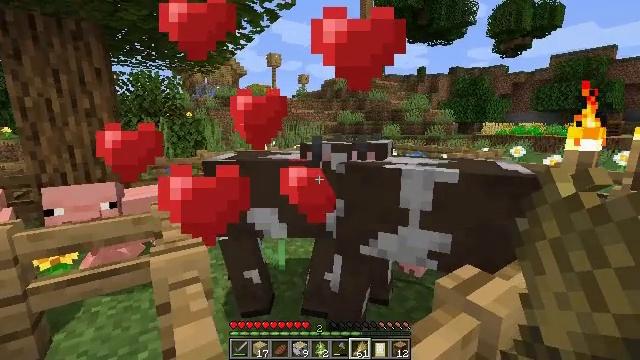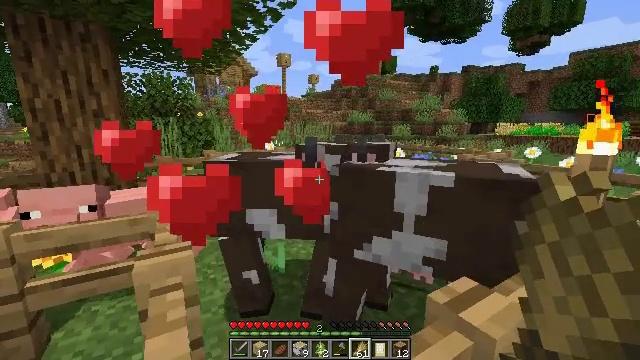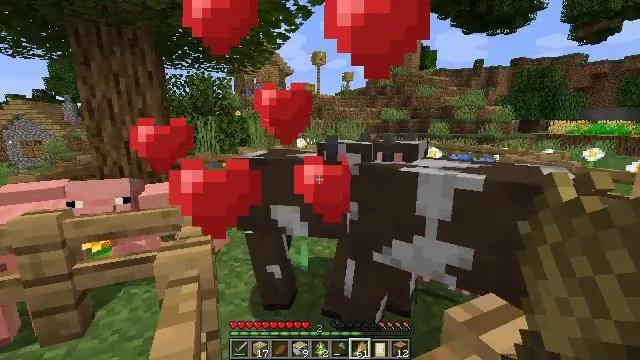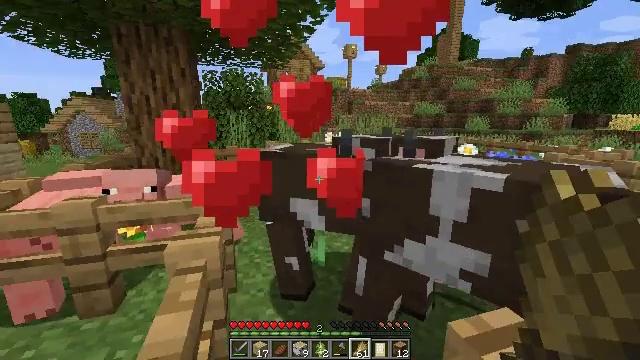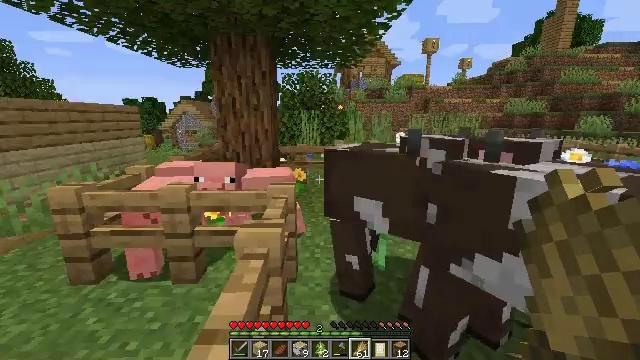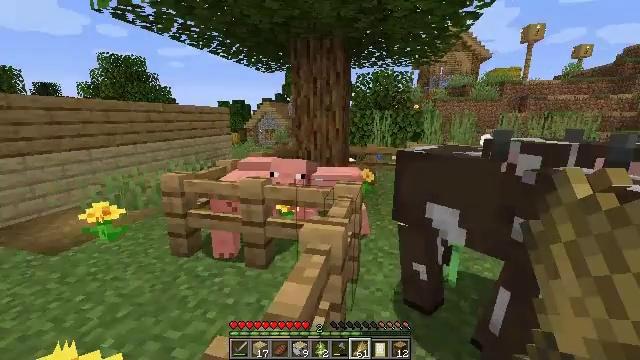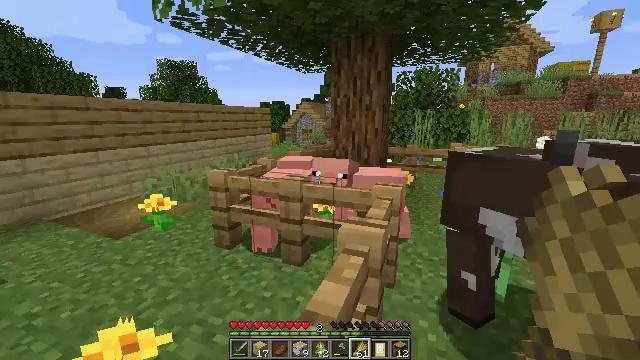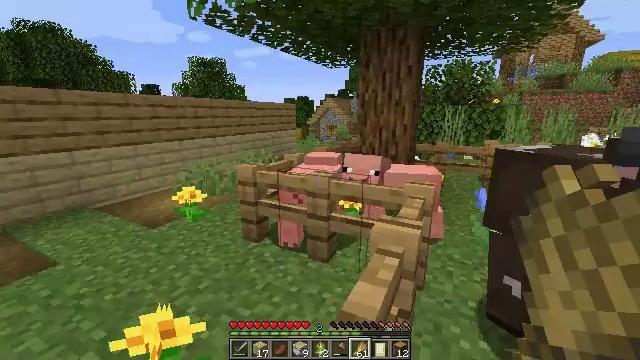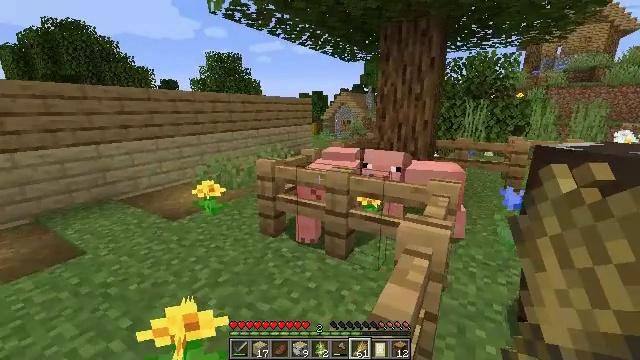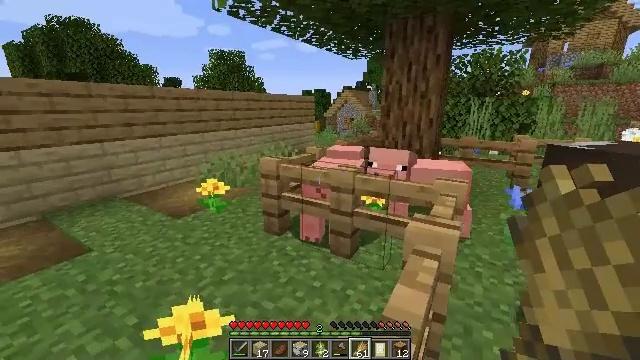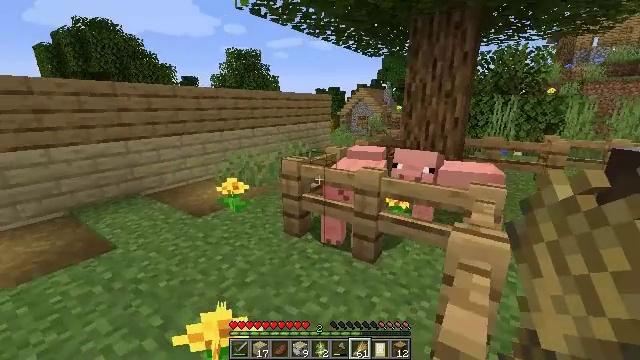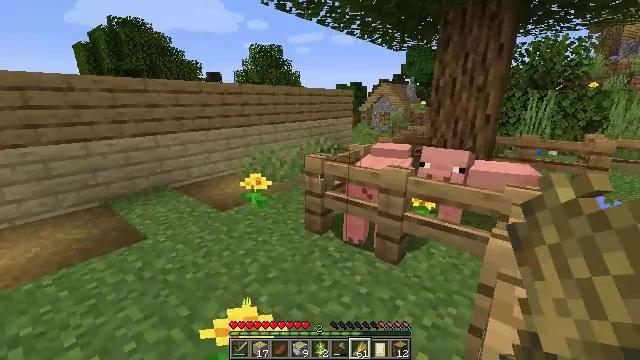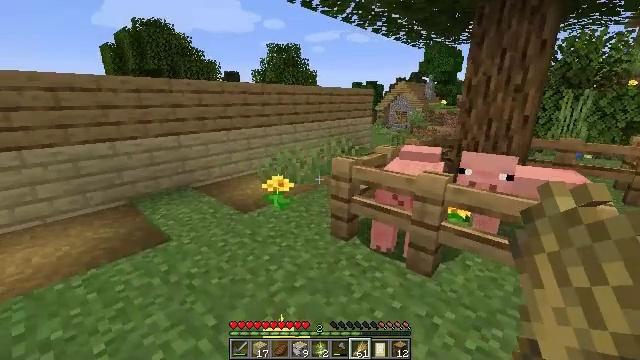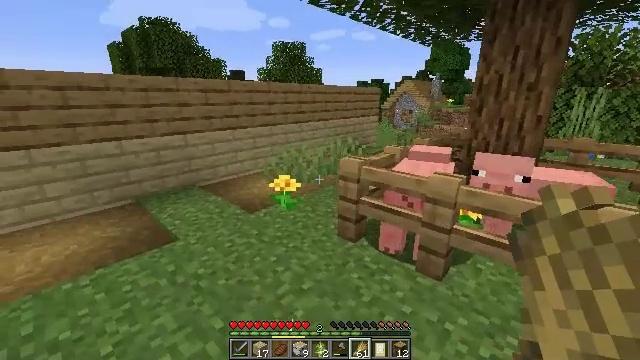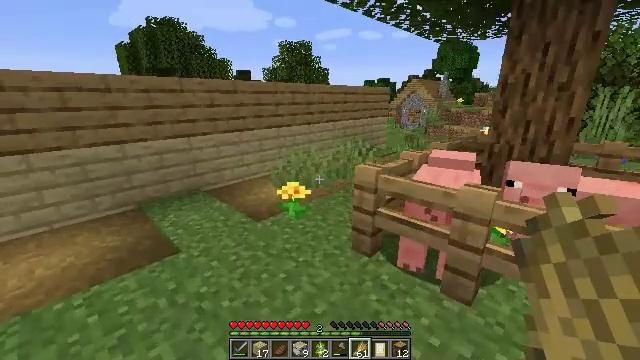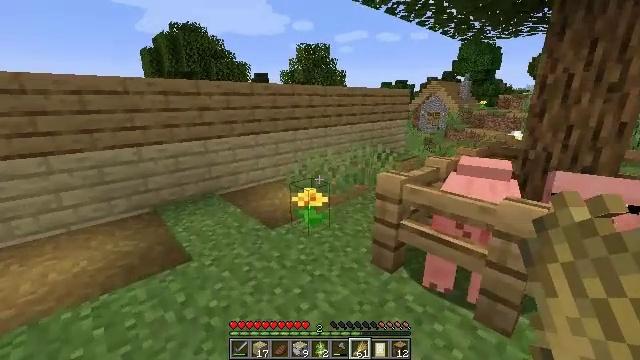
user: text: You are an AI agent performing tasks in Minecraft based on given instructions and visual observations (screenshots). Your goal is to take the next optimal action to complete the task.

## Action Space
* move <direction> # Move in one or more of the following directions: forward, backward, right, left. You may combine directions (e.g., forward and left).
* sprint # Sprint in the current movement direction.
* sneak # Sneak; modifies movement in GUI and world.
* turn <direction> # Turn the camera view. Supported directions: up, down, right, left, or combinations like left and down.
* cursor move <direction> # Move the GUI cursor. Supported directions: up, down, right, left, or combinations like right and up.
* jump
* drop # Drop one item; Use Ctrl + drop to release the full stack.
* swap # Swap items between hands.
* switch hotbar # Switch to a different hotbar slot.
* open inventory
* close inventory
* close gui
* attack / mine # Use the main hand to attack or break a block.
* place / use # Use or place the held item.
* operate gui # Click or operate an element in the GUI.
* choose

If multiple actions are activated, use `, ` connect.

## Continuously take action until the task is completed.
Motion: motion action
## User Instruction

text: Pull up beetroots from the soil.
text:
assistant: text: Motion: move forward, turn left
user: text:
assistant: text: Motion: move forward, turn left
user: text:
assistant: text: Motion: move forward, turn left and down
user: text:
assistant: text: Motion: move forward, turn left
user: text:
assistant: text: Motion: move forward, turn left
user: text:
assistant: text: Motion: move forward, turn left
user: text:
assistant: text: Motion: move forward, turn left
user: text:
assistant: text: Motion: move forward, turn left and down
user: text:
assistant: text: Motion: move forward
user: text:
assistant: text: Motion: move forward, turn left
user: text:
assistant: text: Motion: move forward, turn left
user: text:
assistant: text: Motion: move forward, turn left
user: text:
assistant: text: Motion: move forward, turn left
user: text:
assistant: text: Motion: move forward, turn left
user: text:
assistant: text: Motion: move forward, turn left
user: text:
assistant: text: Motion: move forward, turn left
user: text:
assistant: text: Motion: move forward
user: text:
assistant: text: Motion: move forward
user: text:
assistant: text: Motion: move forward
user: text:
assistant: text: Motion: move forward
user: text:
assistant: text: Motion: move forward, turn right
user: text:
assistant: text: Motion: move forward, turn right
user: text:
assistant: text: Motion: move forward, turn right
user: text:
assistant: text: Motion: no_op
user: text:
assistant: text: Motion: no_op
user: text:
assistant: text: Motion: no_op
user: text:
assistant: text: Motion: turn right
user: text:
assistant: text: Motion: turn right
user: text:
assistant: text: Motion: turn right
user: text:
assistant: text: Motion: no_op